Field crop: tomato
Growth stage: 1
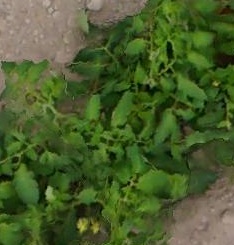
Species: tomato